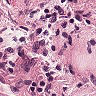
Metastatic tissue present: no